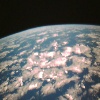
Label: cloud